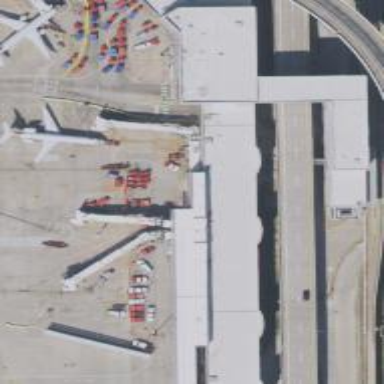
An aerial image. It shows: Airport gate.